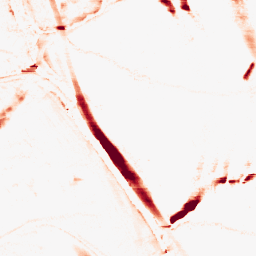
Category: morphological
Decomposition family: morphological_rect
Decomposition parameters: operation: opening
width: 20
height: 5
Upsampling method: sinc_blackman
Upsampling parameters: scale: 4
kernel_size: 8
Upsampling scale: 4